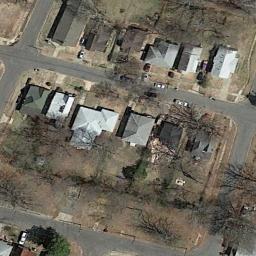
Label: medium_residential